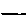
Label: line